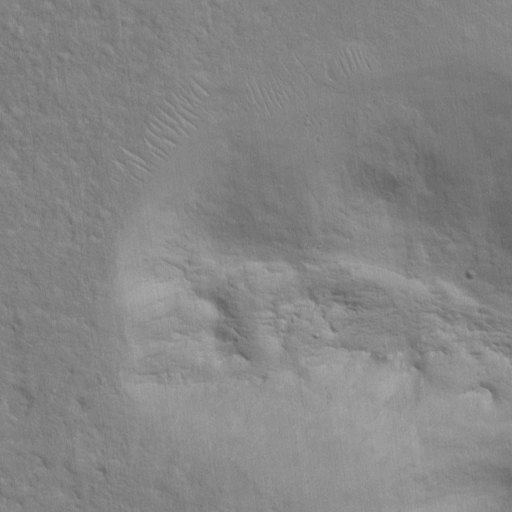
Objects detected: cone